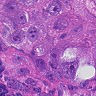
Metastatic tissue present: yes